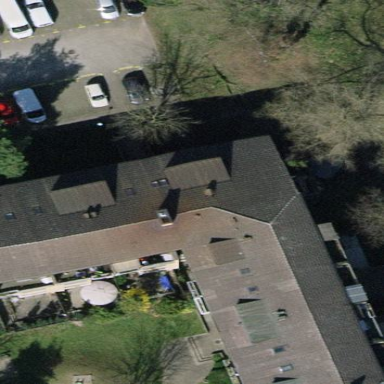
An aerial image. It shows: Tile-roofed apartment building.